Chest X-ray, PA view. Patient: 39 years old, sex F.
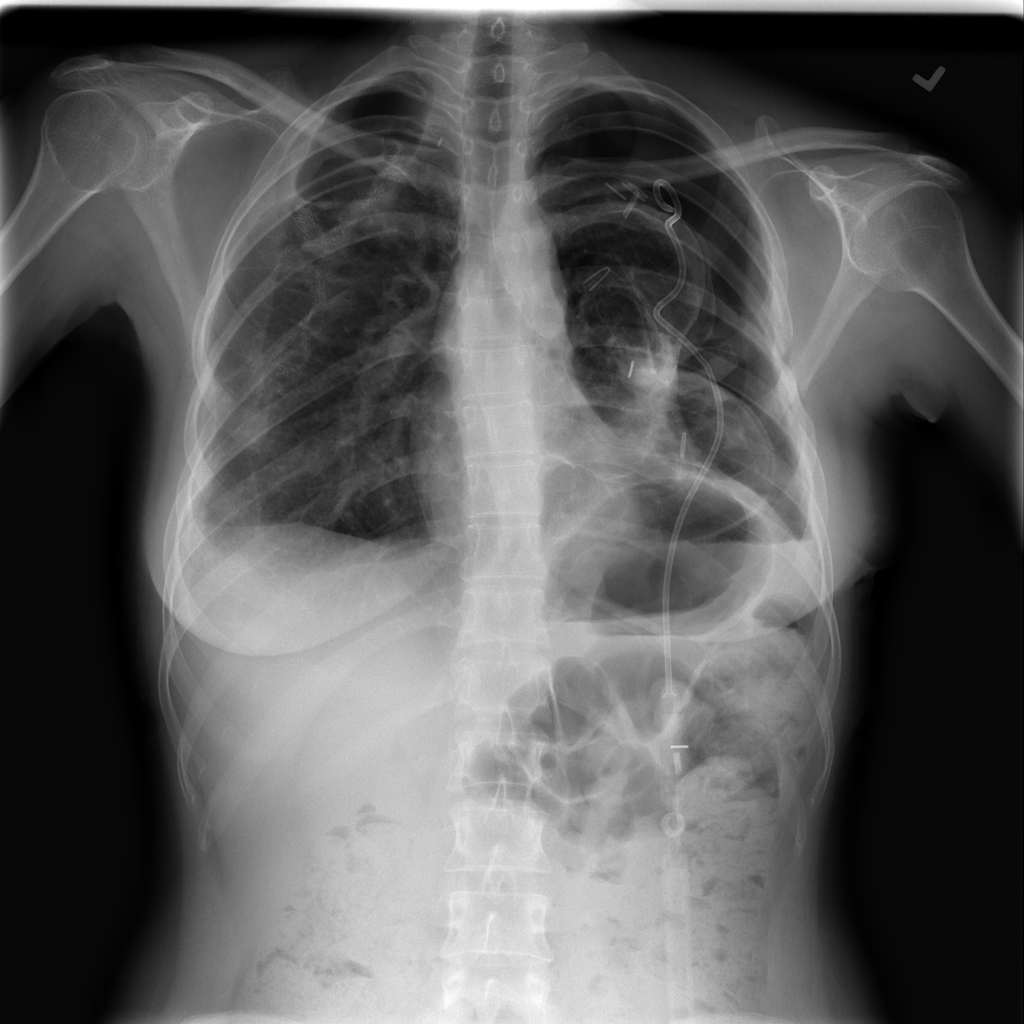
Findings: No Finding